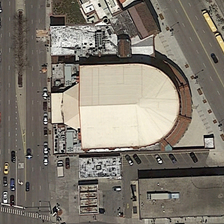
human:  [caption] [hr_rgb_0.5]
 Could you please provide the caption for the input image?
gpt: a center building is near two roads with some cars running .

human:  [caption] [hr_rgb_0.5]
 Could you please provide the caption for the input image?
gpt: a center building is near two roads with some cars running .

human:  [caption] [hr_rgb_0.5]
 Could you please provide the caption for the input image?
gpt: a center building is near two roads with some cars running .

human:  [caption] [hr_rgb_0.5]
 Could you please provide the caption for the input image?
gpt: a center building is near two roads with some cars running .

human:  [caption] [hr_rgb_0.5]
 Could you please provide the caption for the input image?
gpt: a center building is near two roads with some cars running .